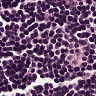
Metastatic tissue present: no